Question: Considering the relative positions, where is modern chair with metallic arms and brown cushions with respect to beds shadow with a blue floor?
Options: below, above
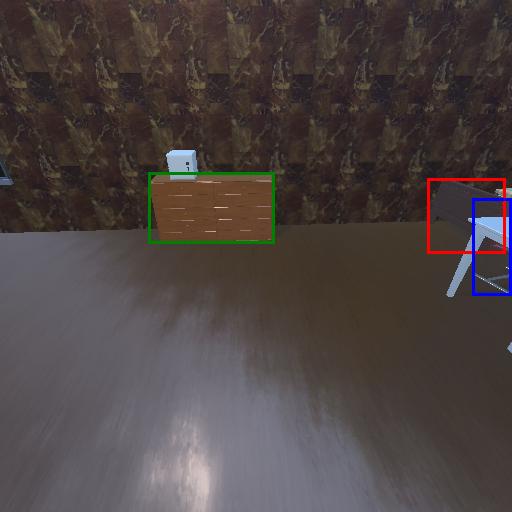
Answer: below